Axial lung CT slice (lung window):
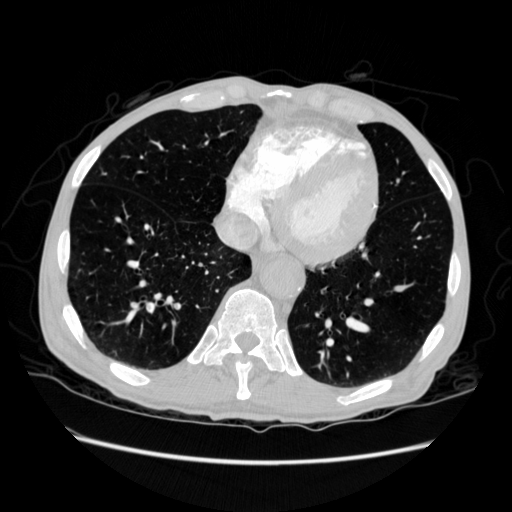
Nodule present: no